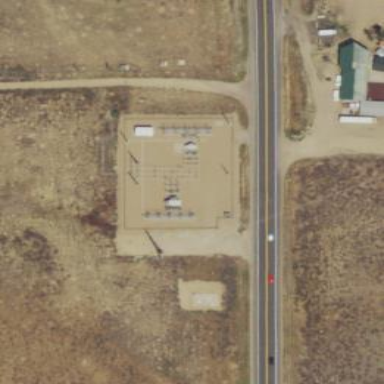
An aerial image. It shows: Outdoor distribution substation.